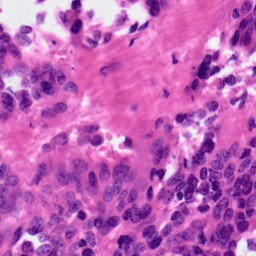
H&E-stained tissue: Ovarian